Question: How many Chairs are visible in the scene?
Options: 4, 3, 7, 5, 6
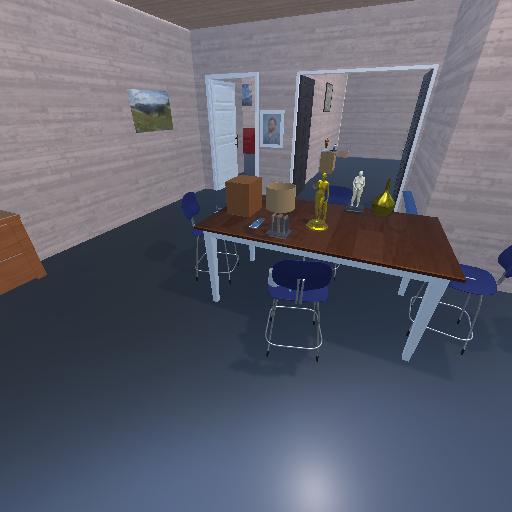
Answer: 4